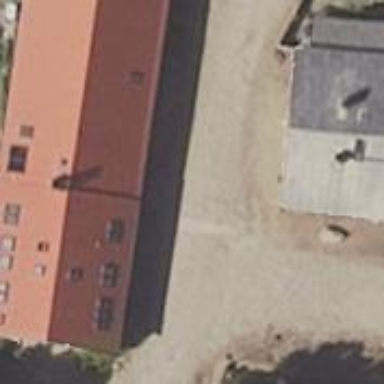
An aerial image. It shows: Building.